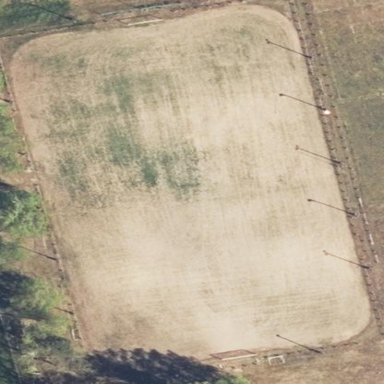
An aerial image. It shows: Grass pitch used for soccer.